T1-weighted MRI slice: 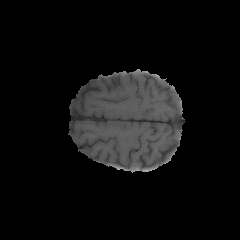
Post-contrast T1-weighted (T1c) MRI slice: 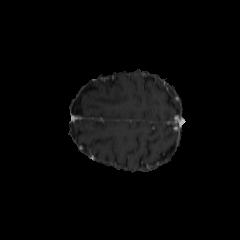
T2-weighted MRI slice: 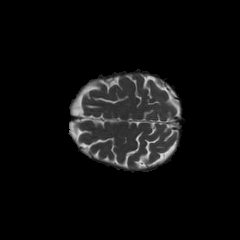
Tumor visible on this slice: no